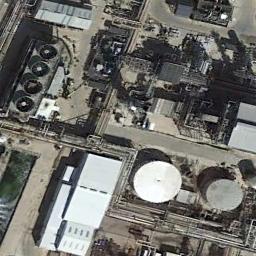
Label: storage_tank